Field crop: maize
Growth stage: 2
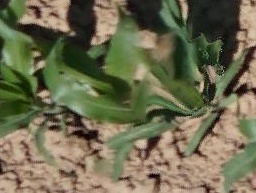
Species: maize